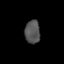
Tissue: prostate
Cell type: Epithelial cells
Senescence score: 0.3475
Nuclear area (px): 347
Mean DAPI intensity: 83.66